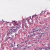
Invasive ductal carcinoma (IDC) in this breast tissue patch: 1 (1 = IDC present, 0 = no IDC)